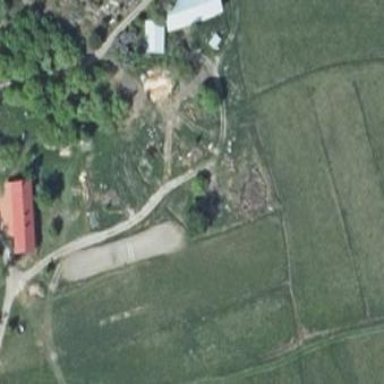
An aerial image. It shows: Farmyard area.